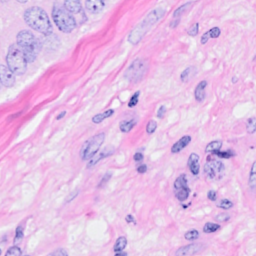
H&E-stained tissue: Breast